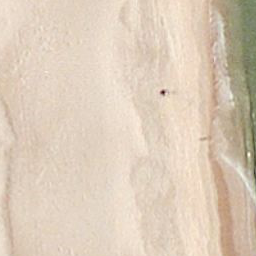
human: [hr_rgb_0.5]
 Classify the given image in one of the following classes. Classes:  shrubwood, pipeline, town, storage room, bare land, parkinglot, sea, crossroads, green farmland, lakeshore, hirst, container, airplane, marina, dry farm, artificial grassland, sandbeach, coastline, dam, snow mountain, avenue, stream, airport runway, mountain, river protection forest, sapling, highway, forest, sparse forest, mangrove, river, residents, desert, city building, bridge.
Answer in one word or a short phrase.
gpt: sandbeach